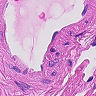
Metastatic tissue present: no